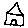
Label: house